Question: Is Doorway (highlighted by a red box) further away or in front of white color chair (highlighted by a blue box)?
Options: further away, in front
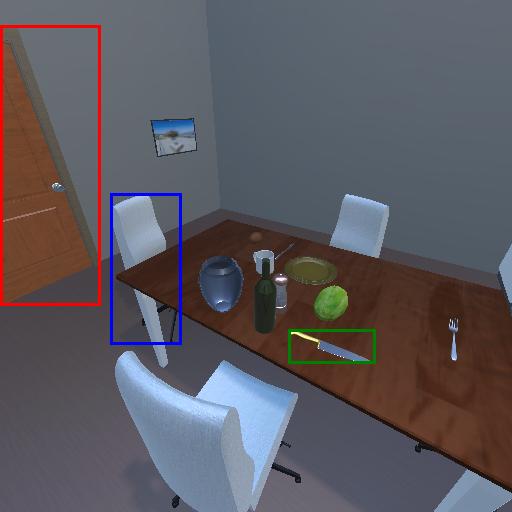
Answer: further away